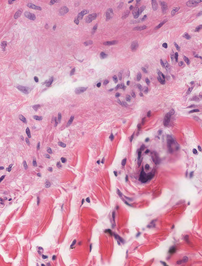
Tumor epithelial tissue: no
Tumor-associated stroma tissue: yes
Normal tissue: no